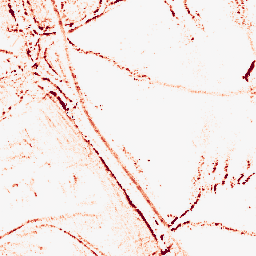
Category: morphological
Decomposition family: morphological_ellipse
Decomposition parameters: operation: opening
width: 5
height: 5
Upsampling method: sinc_hamming
Upsampling parameters: scale: 2
kernel_size: 16
Upsampling scale: 2